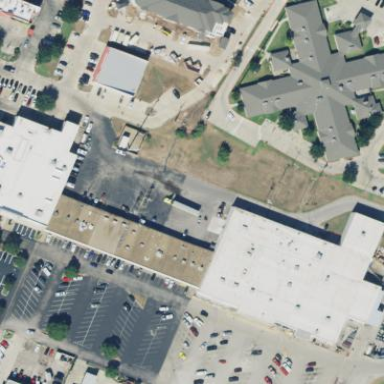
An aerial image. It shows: Nursing home building.